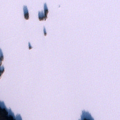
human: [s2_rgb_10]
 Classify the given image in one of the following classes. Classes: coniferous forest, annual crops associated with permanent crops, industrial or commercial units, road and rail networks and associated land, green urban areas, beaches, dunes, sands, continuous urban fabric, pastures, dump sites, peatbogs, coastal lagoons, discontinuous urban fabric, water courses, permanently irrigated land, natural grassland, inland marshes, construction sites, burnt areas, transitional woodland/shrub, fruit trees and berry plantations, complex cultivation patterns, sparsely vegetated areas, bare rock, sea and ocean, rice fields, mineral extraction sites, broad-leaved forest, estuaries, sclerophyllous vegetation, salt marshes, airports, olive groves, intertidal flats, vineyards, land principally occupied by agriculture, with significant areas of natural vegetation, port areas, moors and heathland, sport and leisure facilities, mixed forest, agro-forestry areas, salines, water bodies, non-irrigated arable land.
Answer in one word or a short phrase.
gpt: mixed forest, water bodies